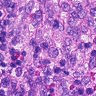
Metastatic tissue present: no